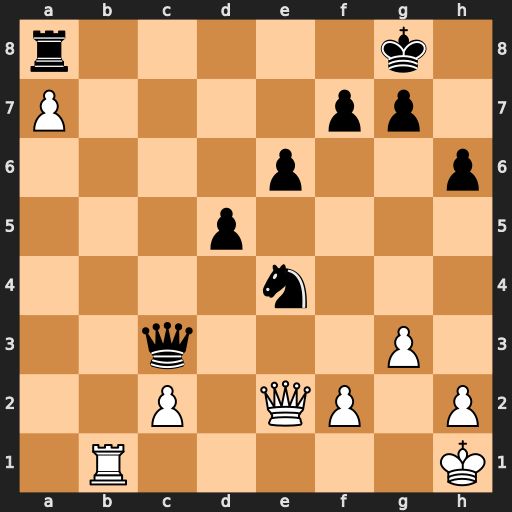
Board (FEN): r5k1/P4pp1/4p2p/3p4/4n3/2q3P1/2P1QP1P/1R5K
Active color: w
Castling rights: -
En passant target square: -
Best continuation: Rb8+ Rxb8 axb8=Q+